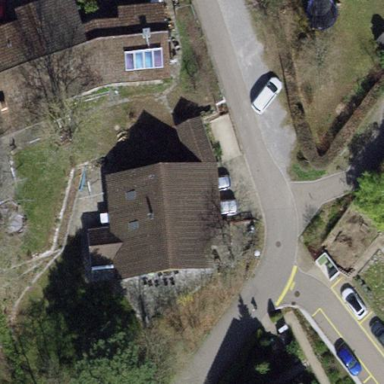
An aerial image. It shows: Gabled house with the roof oriented across.